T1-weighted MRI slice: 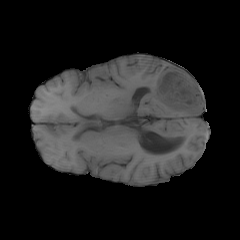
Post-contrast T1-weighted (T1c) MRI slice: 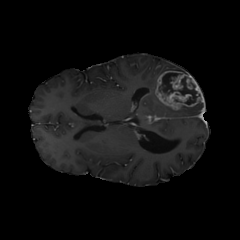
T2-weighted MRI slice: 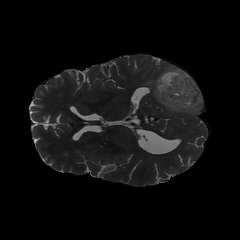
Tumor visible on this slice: yes